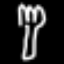
Label: fork